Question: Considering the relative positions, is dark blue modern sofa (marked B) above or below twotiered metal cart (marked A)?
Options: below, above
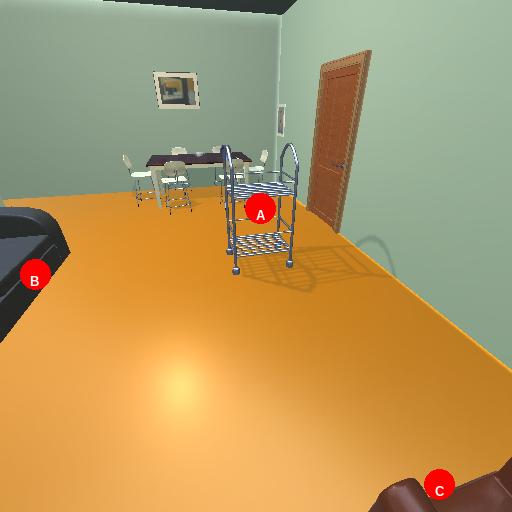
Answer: below